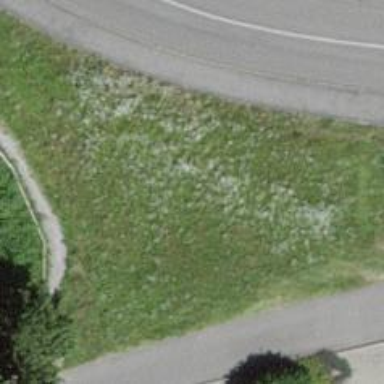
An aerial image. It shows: Path surfaced with fine gravel.